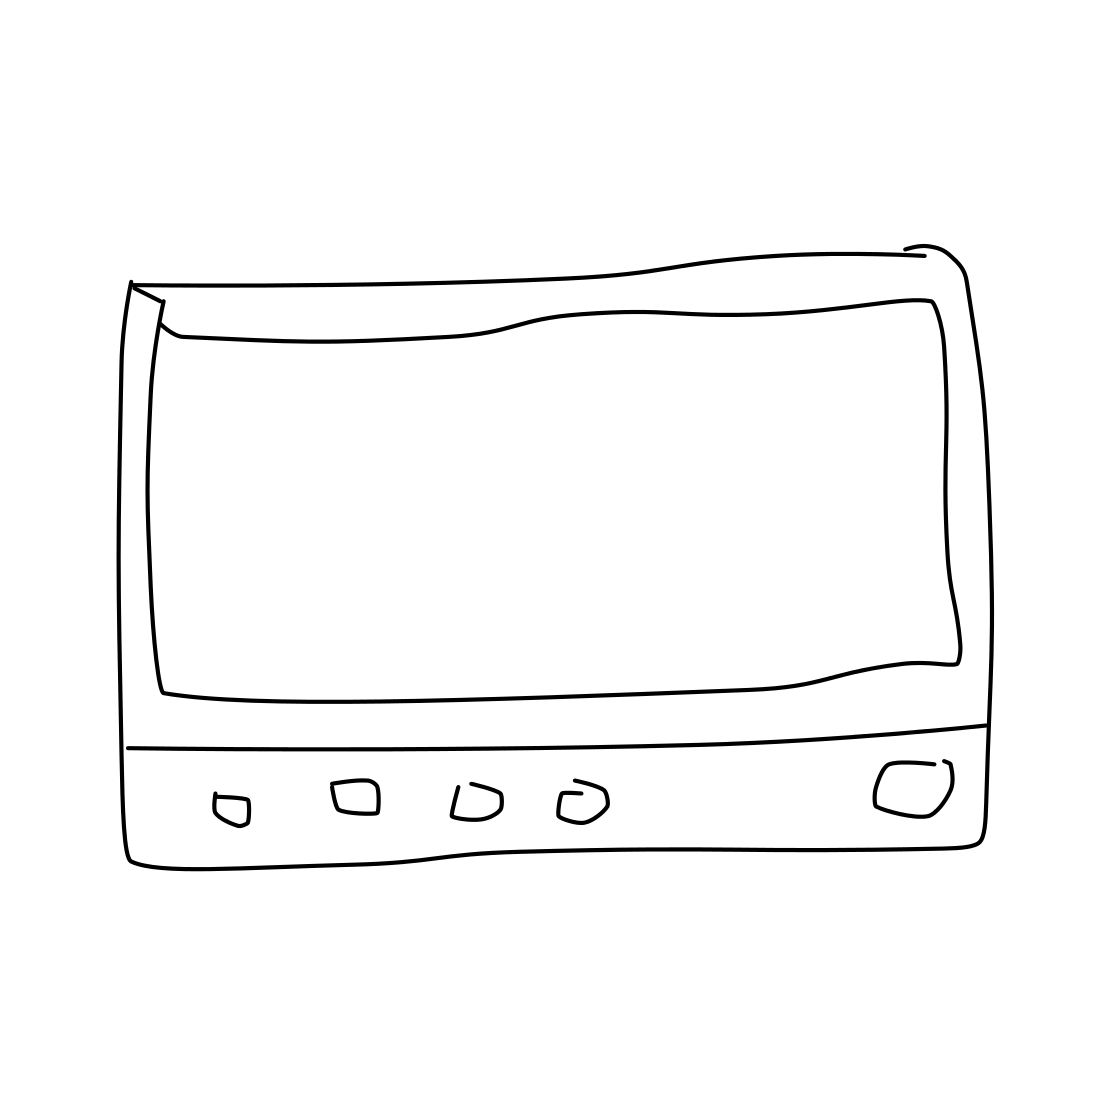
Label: tv